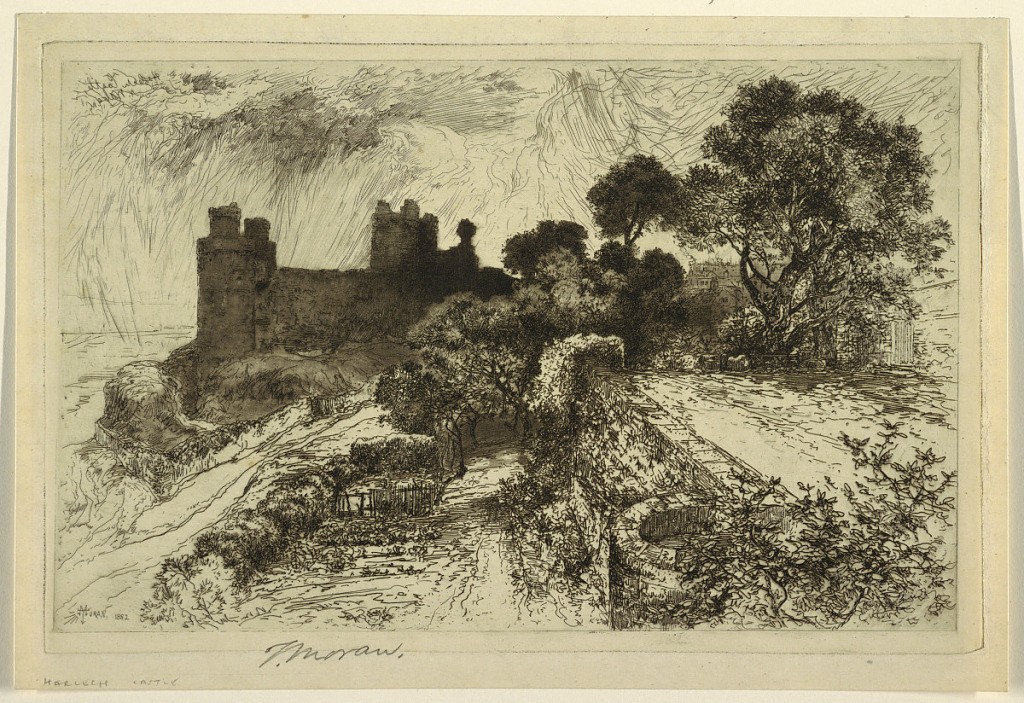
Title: Harlech Castle, North Wales
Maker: Thomas Moran, American, b. Britain, 1837–1926
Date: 1882
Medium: Etching and aquatint in black ink on paper
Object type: Print
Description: Medieval castle silhouetted against the sky in the background, with a stone wall at right.